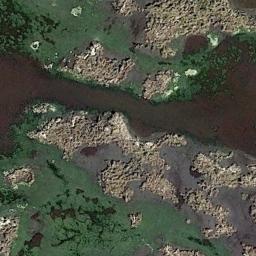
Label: wetland